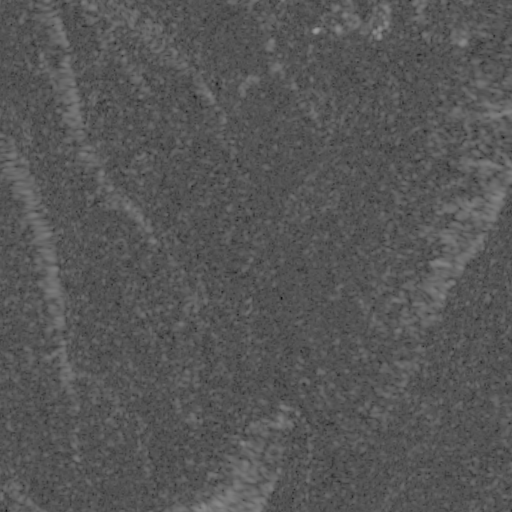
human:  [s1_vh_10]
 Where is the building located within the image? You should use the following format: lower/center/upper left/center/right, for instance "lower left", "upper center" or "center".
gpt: The building is located in the upper right of the image.
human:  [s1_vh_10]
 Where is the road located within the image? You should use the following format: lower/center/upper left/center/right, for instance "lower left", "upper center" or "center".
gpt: There is no road in the image.

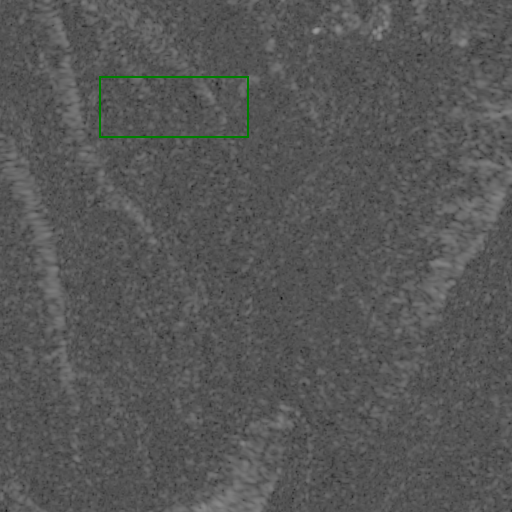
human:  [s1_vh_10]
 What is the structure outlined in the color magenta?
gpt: There is no magenta outline.
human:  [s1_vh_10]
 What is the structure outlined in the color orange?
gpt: There is no structure outlined in orange.